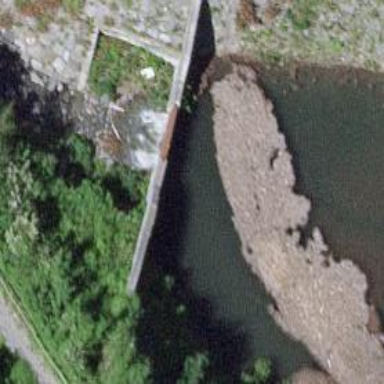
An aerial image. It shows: Check dam constructed across the waterway.